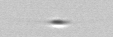
Label: Cylindrotheca_morphotype1